The plot shows how the frequency content of a rotor-rig vibration signal evolves over time (STFT spectrogram). Based on the visible evidence, which rotor condition applies: normal, misalignment, unbalance, looseness?
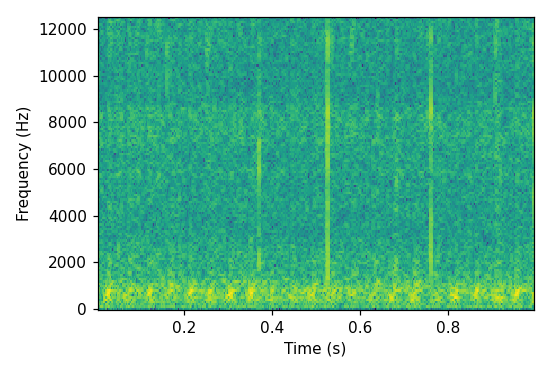
Answer: looseness